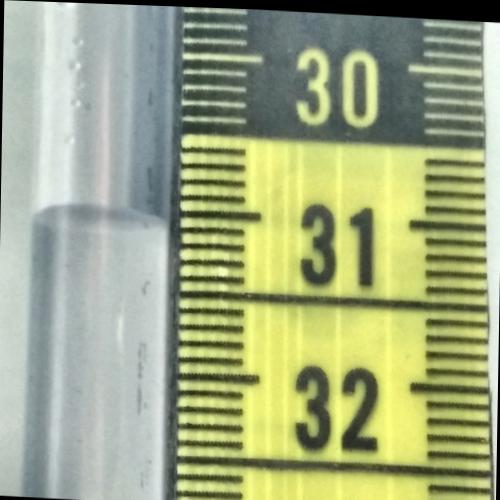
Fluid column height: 31.0 cm